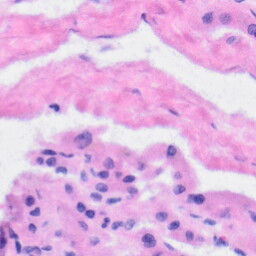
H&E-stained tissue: Liver